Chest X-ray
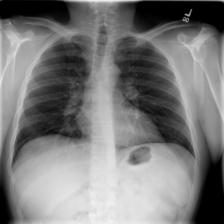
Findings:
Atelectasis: negative
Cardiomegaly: negative
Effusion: negative
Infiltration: positive
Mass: negative
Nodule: negative
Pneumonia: negative
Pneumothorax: negative
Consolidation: negative
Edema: negative
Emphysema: negative
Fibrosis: negative
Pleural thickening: negative
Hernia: negative